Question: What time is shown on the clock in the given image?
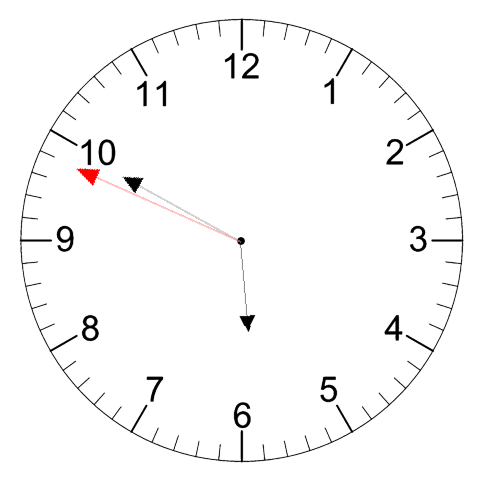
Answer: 05:49:49